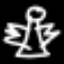
Label: angel